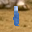
Label: 1